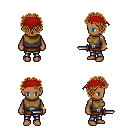
a pixel art fantasy rpg character, female body template, human, dark skin, leather chest armor, metal pants, brown curly afro hairstyle, red bandana, bracelets, dagger, four views (front, back, left, right), 2x2 character sprite sheet, small pixel art, hard edges, no anti-aliasing